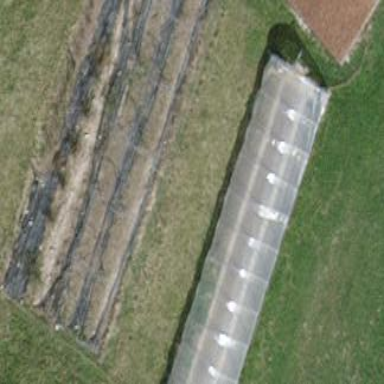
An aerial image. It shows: Greenhouse.